В приближении адиабатической атмосферы оцените:
высоту $H$ атмосферы Земли;
высоту $h_{0}$ нижней кромки облаков. Температура на поверхности Земли $t_{0}=27 ^{\circ}С$, а относительная влажность воздуха $\varphi=80 \%$. Считайте, что $h_{0} \ll H$. Зависимость давления $P_{H}$ (в $мм.рт.ст.$) насыщенного водяного пара от температуры $t$ приведена в таблице. Указание. Адиабатической называется атмосфера, в которой порции газа, перемещаясь по вертикали без теплообмена, все время остаются в механическом равновесии. Примечание. Воздух считайте идеальным двухатомным газом с молярной массой $\mu=29~г/моль$.
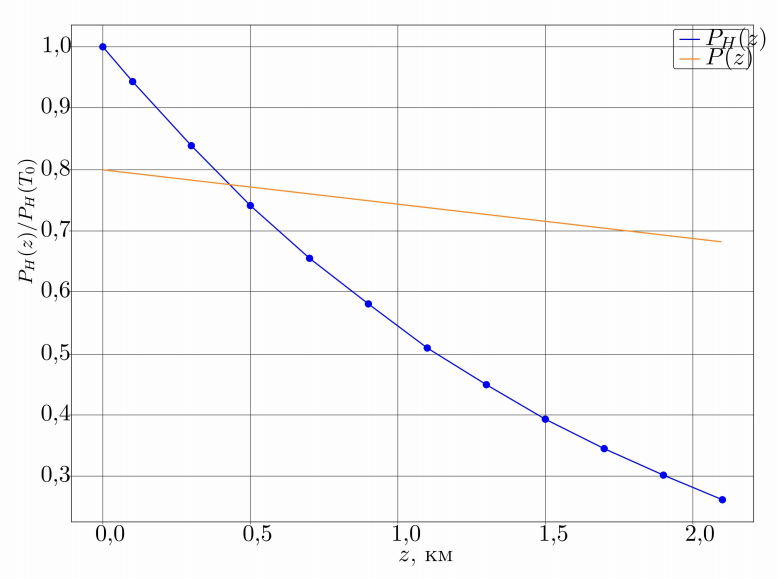
высоту $H$ атмосферы Земли;
Решение: Рассмотрим перемещение одного моля воздуха в атмосфере. В адиабатическом приближении по закону сохранения энергии работа внешнего по отношению к выделенной порции воздуха давления расходуется на изменение внутренней $U$ и потенциальной $\mu \mathrm{gz}$. Toгда $$ P_{1} V_{1}-P_{2} V_{2}=U_{2}-U_{1}+\mu g\left(z_{2}-z_{1}\right) . $$ Перегруппировав слагаемые, получаем $$ c_{p} \Delta T=-\mu g \Delta z . $$ Отсюда получаем зависимость температуры от высоты: $$ T=T_{0}-\frac{\mu g}{c_{p}} z=T_{0}-\frac{2 \mu g}{7 R} z. $$ Высоту атмосферы можно оценить по высоте, при которой температура воздуха обращается в абсолютный ноль: $$ H \approx \frac{7 R T_{0}}{2 \mu g} \approx 30~км. $$
Ответ: $$ H \approx \frac{7 R T_{0}}{2 \mu g} \approx 30~км. $$

высоту $h_{0}$ нижней кромки облаков.
Решение: Нижняя кромка облаков образуется в точке росы, то есть на такой высоте $h_{0}$, при которой парциальное давление водяного пара сравнивается с давлением насыщенного пара $P(z)$, учитывая, что на поверхности Земли давление пара $P_{0}=\varphi P_{H}\left(T_{0}\right)$. По законам гидростатики парциальное давление водяного пара c высотой изменяется по закону: $$ \frac{\partial P}{\partial z}=-\rho g. $$ Так как $h_{0} \ll H$, то можно считать изменения температуры и давления воздуха малыми, поэтому его плотность практически постоянна и равна $\rho \approx P_{0} \mu_{H_{2} O} / R T_{0}$. Тогда давление изменяется по линейному закону: $$ \frac{P(z)}{P_{H}\left(T_{0}\right)} \approx \frac{P_{0}}{P_{H}\left(T_{0}\right)}-\frac{\rho g z}{P_{H}\left(T_{0}\right)}=\varphi\left(1-\frac{\mu_{H_{2} O} g z}{R T_{0}}\right). $$ Используя таблицу зависимости давления насыщенного пара от температуры и зная зависимость температуры от высоты, построим график зависимости давления насыщенного пара от высоты $P_{H}(z) / P_{H}\left(T_{0}\right)$ (см. рисунок).  На этой же координатной плоскости построим график зависимости парциального давления водяного пара $P(z) / P_{H}\left(T_{0}\right)$. Абсцисса точки пересечения этих графиков и будет искомой высотой. Из графиков получаем, что $h_{0} \approx 0.43~км$. Заметим, что на этой высоте парциальное давление паров понизилось примерно на $6 \%$ по сравнению с давлением у поверхности Земли, а температура менее, чем на $2 \%$, что вполне оправдывает наши приближения.
Ответ: $h_{0} \approx 0.43~км$.
Темы:
T, Термодинамика, Всероссийские, Адиабатическая атмосфера, Атмосфера, Насыщенный пар